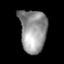
Tissue: lung
Cell type: T cells
Senescence score: 0.1915
Nuclear area (px): 1135
Mean DAPI intensity: 148.319